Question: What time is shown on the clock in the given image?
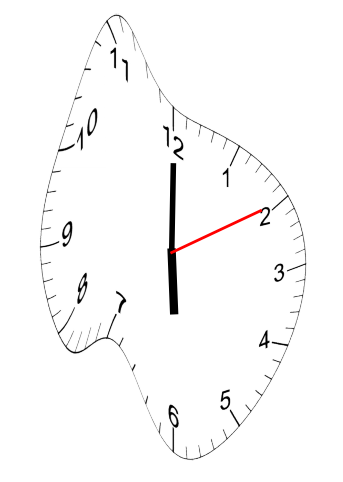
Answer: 06:00:10